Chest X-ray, PA view. Patient: 47 years old, sex F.
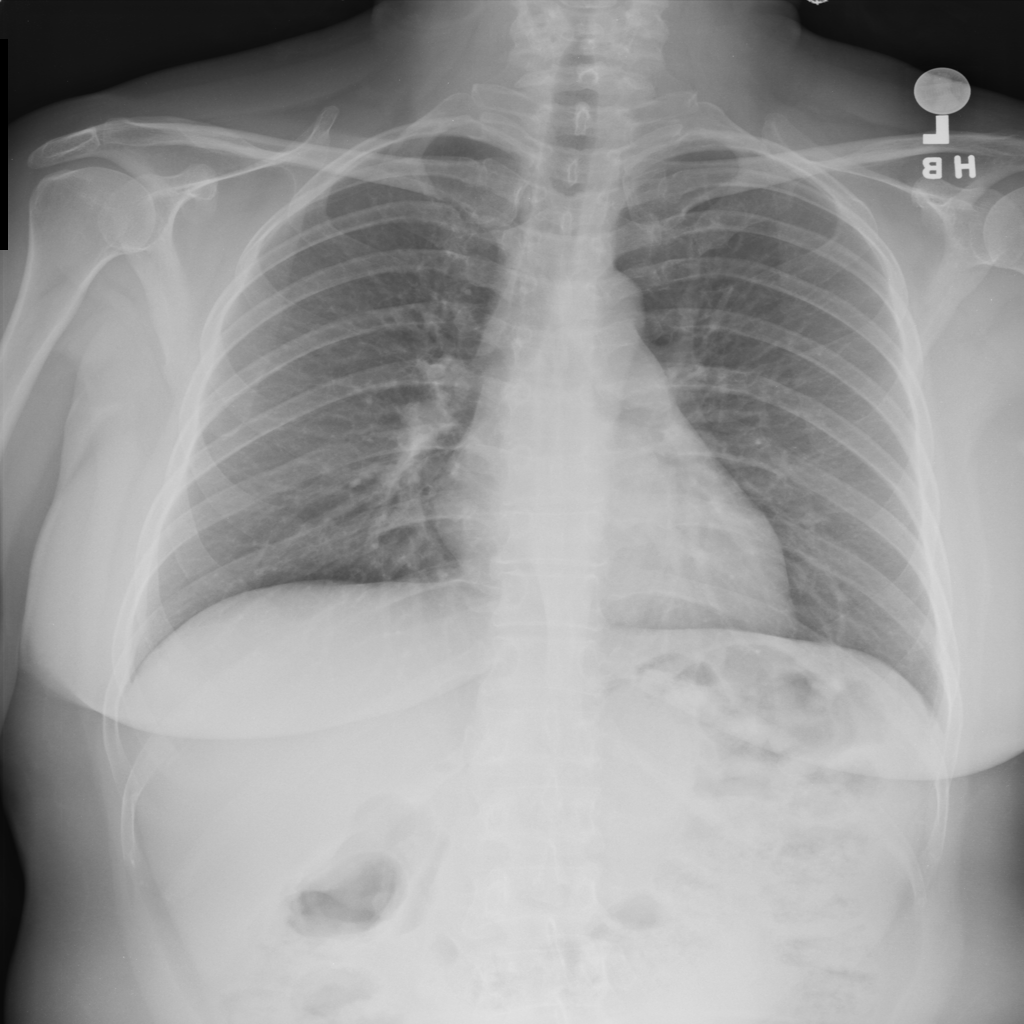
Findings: No Finding